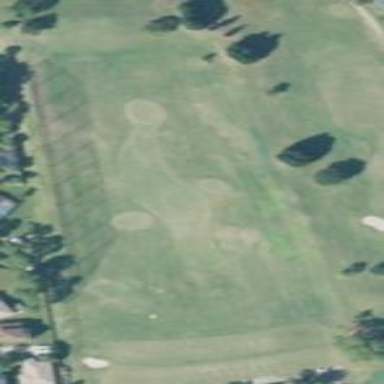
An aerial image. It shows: Driving range for golf on grass.